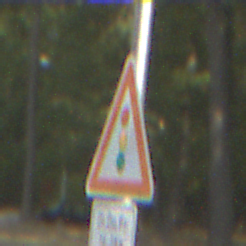
Verkehrszeichen: Lichtzeichenanlage
Zusatzzeichen unten: ZeitangabenMitBeschraenkungAufWochentage3
Umgebung: Outdoor, Suburban
Tageszeit: MorningAfternoon
Wetter: Clear
Licht: Natural
Jahreszeit: NotSpecified
Kontrast: HighContrast